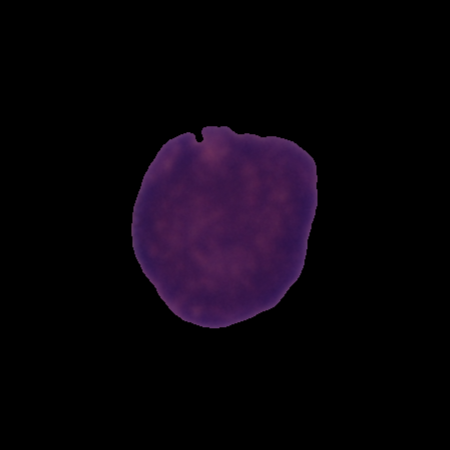
Label: cancer